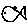
Label: fish